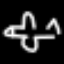
Label: airplane